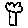
Label: tree